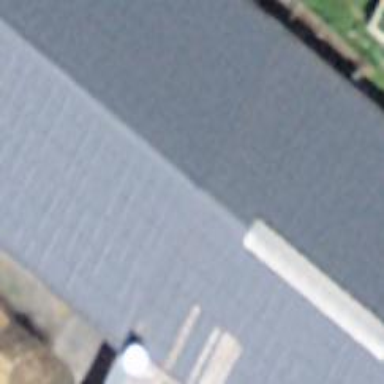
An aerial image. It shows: Gabled building with roof oriented along its structure.